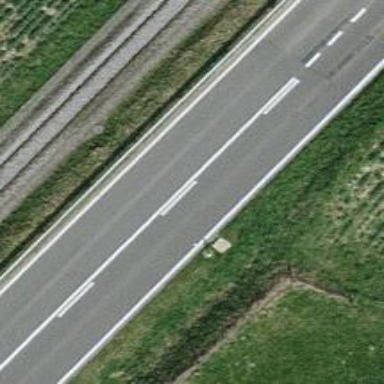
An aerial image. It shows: Primary highway with dedicated lane for cyclists.